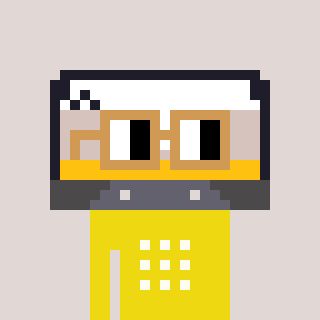
a pixel art character with square brown glasses, a cassette tape-shaped head and a yellow-colored body on a warm background